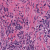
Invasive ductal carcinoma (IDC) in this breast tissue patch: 1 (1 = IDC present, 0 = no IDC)